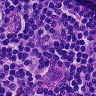
Metastatic tissue present: no